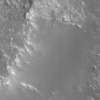
Label: not_dusty